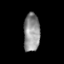
Tissue: skin
Cell type: Others
Senescence score: 0.7886
Nuclear area (px): 609
Mean DAPI intensity: 145.826